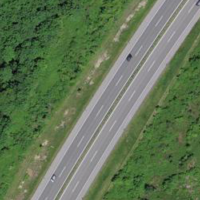
EUNIS habitat code: 57
Species observed at this site:
Buteo buteo